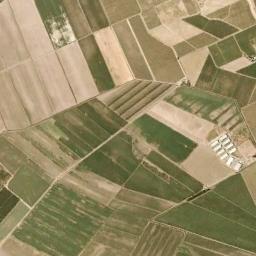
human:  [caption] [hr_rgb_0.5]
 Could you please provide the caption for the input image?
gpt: There are many rectangular farmlands of different shades .

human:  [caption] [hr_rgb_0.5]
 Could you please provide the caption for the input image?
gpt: Many dense green, Khaki and tan mixed rectangular farmlands of different sizes with villages in the fields .

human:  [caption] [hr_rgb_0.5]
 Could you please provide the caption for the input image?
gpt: There are some light green and bare rectangular farmland .

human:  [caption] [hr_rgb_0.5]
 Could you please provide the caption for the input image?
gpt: Some rectangular farmlands of different colors and sizes are arranged in neat rows and some white buildings are surrounded by these farmlands .

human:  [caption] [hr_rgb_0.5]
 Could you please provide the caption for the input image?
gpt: There are many yellow rectangular farmlands and green ones .